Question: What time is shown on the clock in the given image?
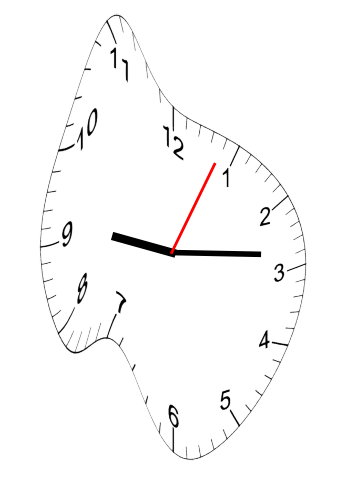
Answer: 09:14:04